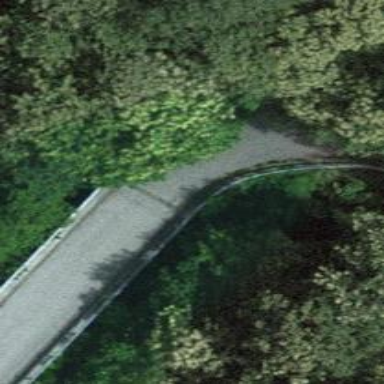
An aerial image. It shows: Unclassified road with bridge.